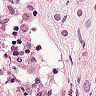
Metastatic tissue present: yes